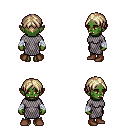
a pixel art fantasy rpg character, female body template, orc, green skin, chain mail, teal pants, white blonde parted hairstyle, white cloth bandages, brown shoes, four views (front, back, left, right), 2x2 character sprite sheet, small pixel art, hard edges, no anti-aliasing